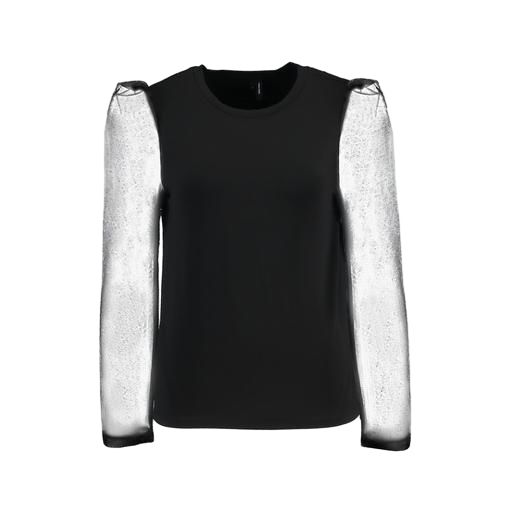
transparent sleeves, black sheer-sleeve, long-sleeve top, white background